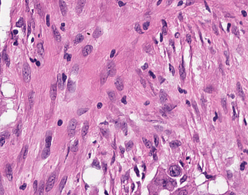
Tumor epithelial tissue: no
Tumor-associated stroma tissue: yes
Normal tissue: no